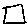
Label: square